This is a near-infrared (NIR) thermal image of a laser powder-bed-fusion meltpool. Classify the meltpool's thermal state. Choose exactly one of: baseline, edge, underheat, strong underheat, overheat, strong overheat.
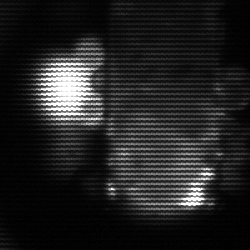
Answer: strong underheat